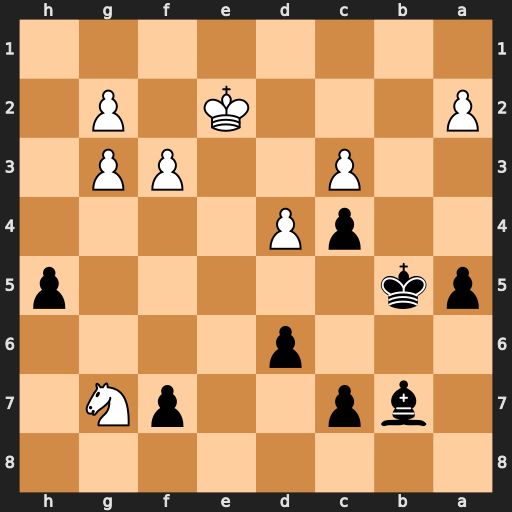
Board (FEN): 8/1bp2pN1/3p4/pk5p/2pP4/2P2PP1/P3K1P1/8
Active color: b
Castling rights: -
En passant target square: -
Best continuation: Ka4 Kd2 Ka3 Kc2 Kxa2